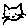
Label: cat